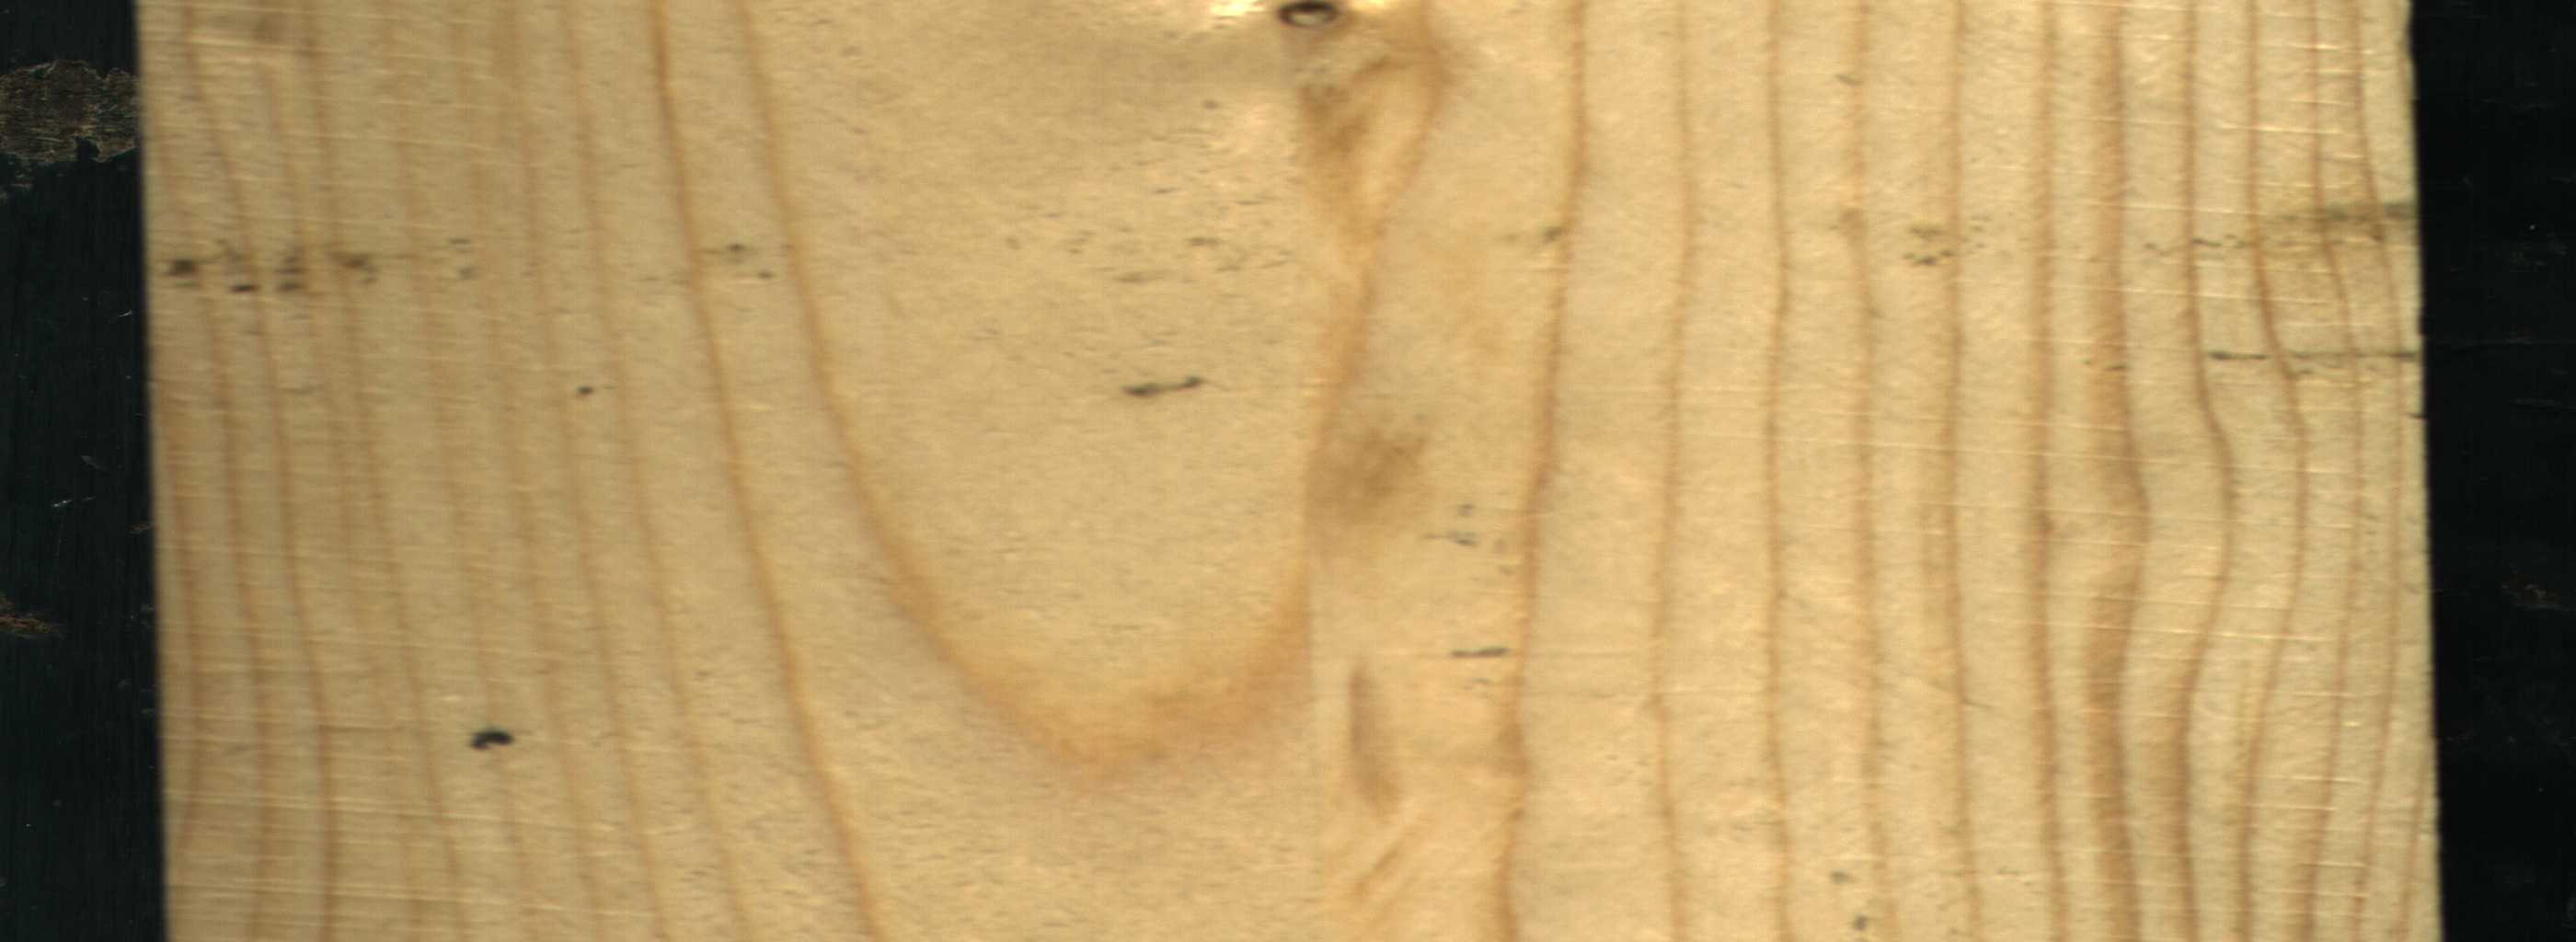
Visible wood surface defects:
Live_Knot